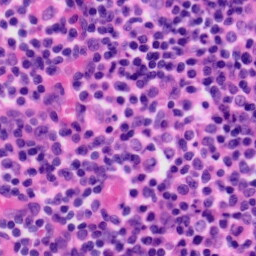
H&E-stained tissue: Tonsil